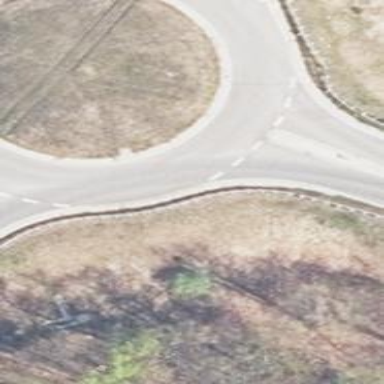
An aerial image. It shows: Asphalt road classified as tertiary.